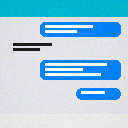
Screen state: on